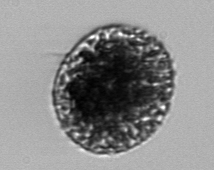
Label: Vicicitus_globosus